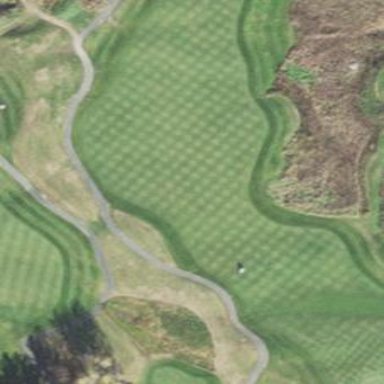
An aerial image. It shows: Grassy area designated as golf fairway.